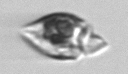
Label: Amphidinium